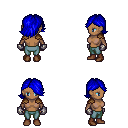
a pixel art fantasy rpg character, female body template, human, dark skin, leather shoulder armor, teal pants, blue swoop hairstyle, metal gloves, brown shoes, four views (front, back, left, right), 2x2 character sprite sheet, small pixel art, hard edges, no anti-aliasing